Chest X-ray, AP view. Patient: 39 years old, sex M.
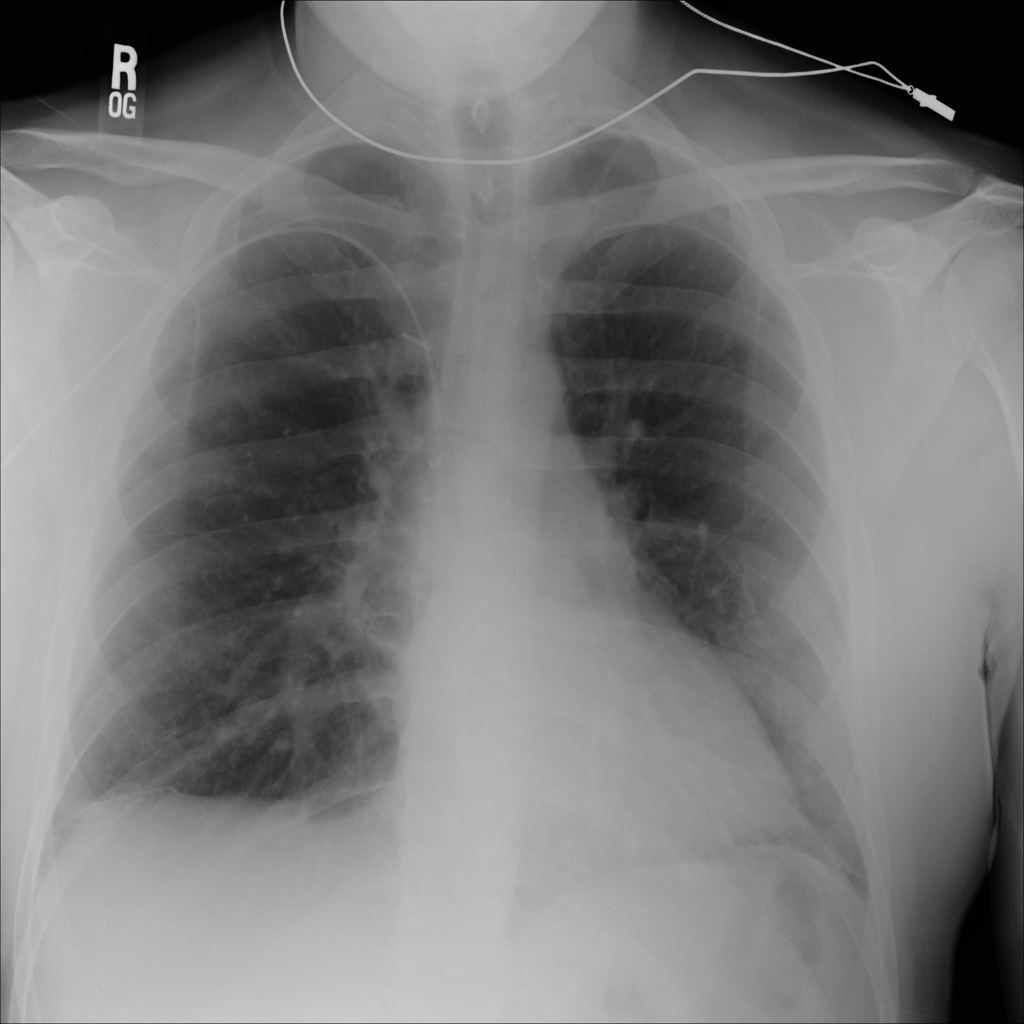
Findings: No Finding